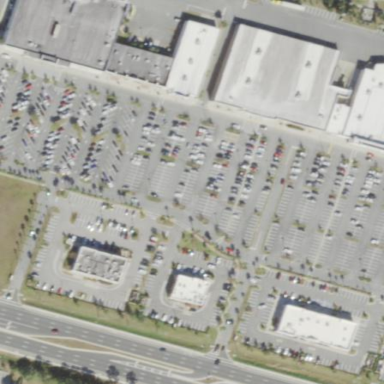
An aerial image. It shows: Commercial area.